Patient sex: M
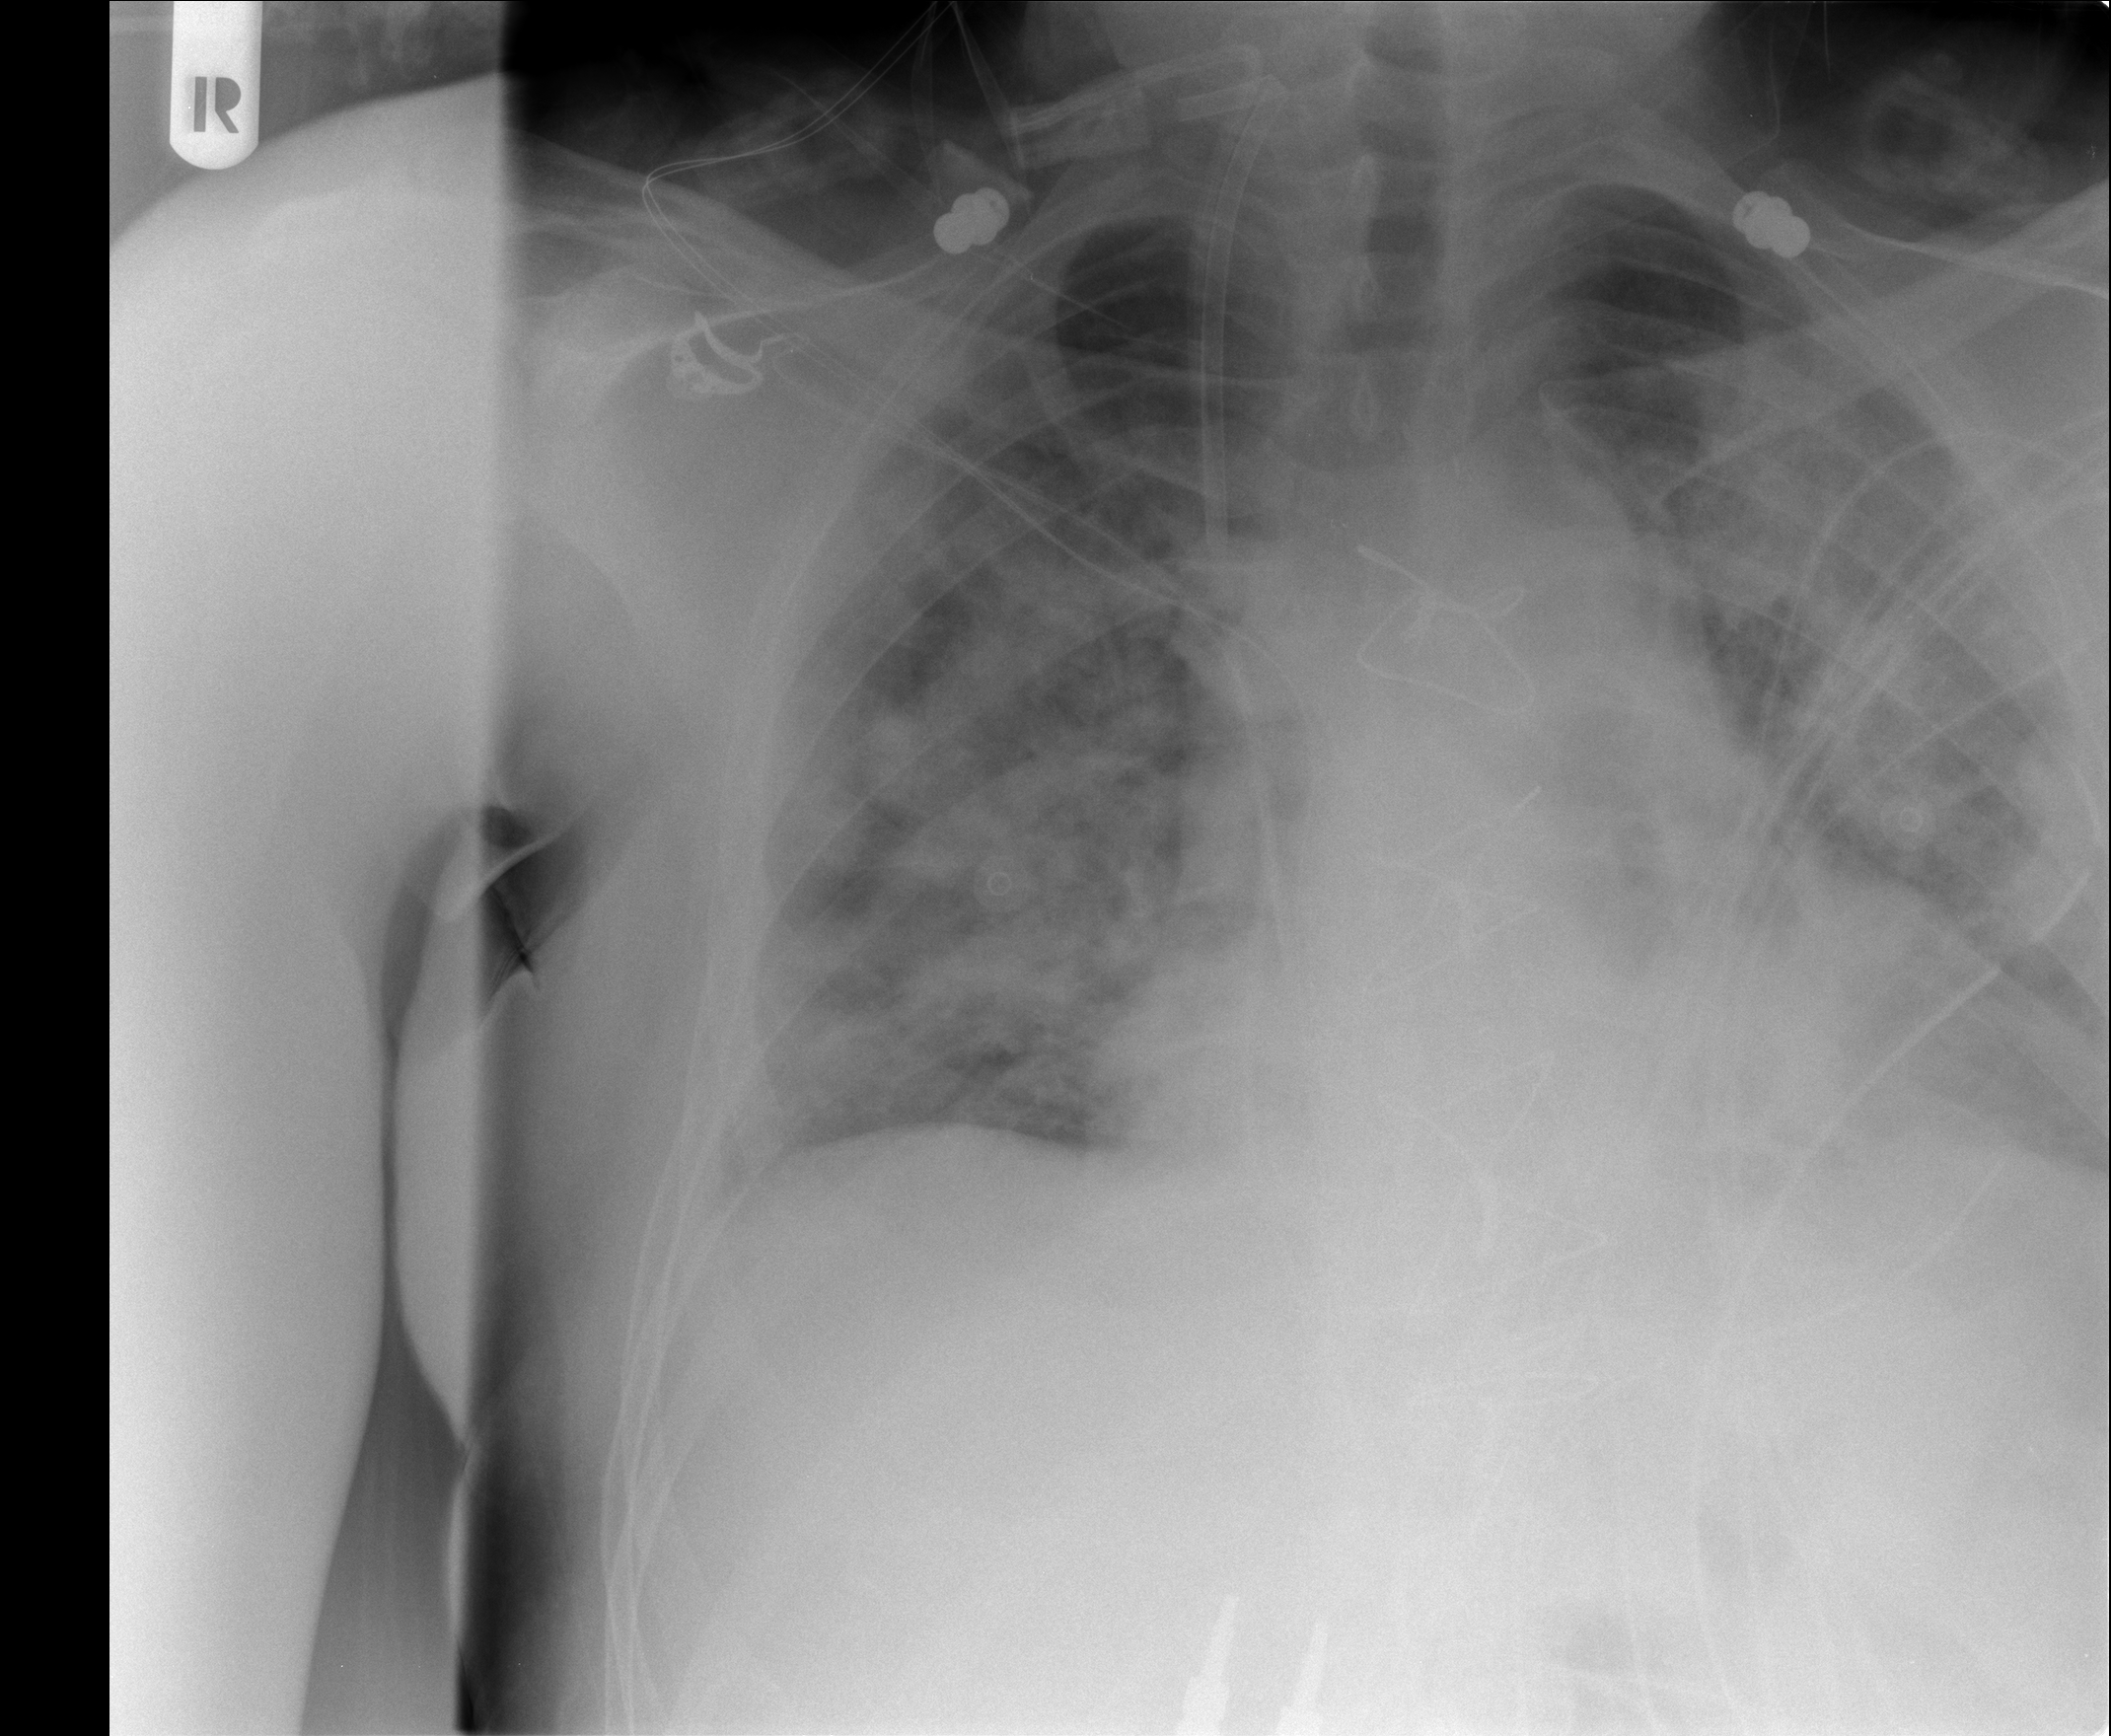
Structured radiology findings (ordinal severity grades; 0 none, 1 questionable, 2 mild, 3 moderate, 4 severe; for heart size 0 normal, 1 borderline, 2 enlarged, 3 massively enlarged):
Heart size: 0
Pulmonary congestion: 3
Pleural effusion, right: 0
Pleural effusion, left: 0
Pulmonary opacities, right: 3
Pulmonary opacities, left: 3
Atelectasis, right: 3
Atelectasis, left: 3